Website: walmart
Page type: account-selection
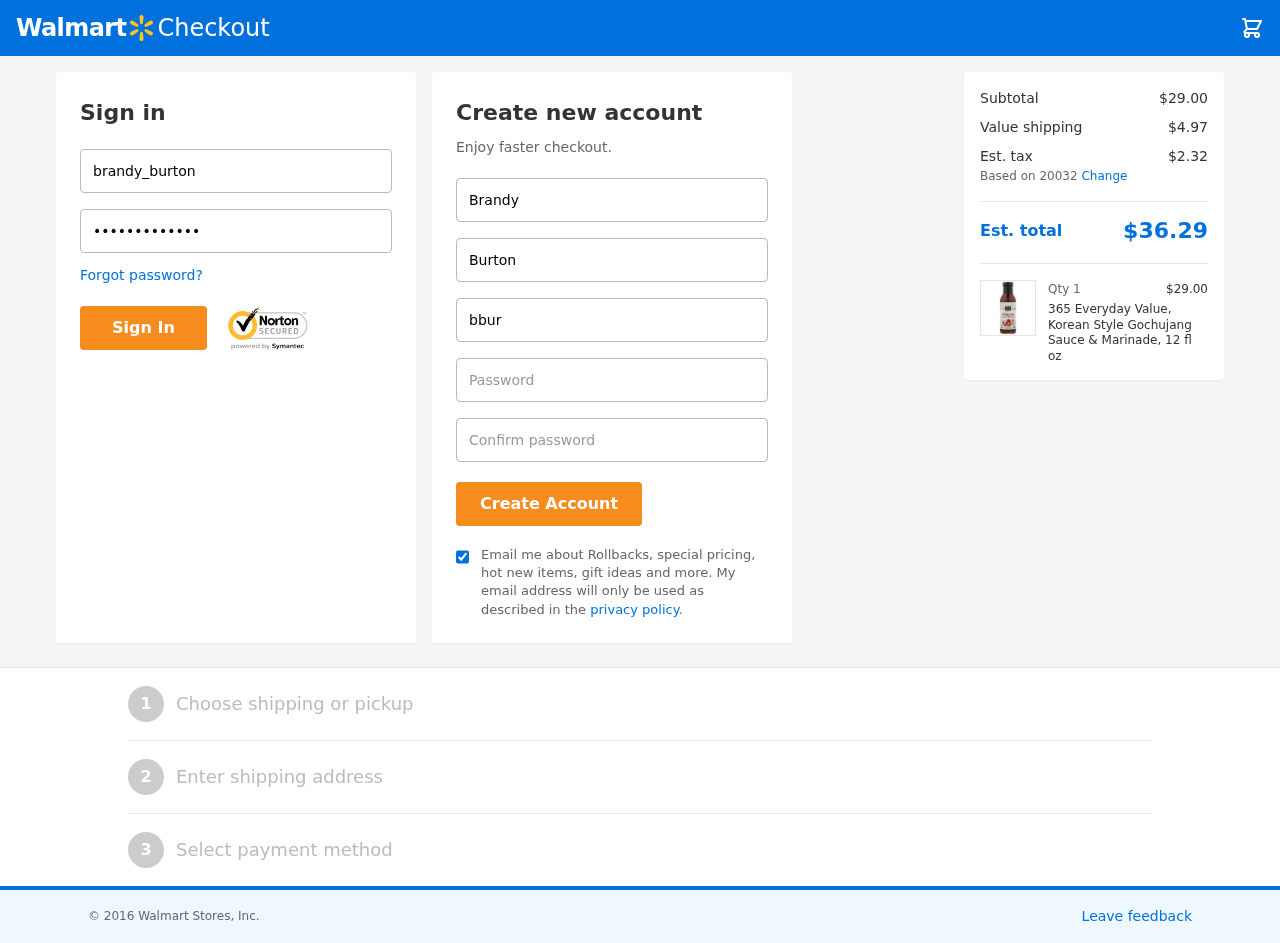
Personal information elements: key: PII_EMAIL
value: bburton@yahoo.com
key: PII_FIRSTNAME
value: Brandy
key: PII_LASTNAME
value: Burton
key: PII_LOGIN_USERNAME
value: brandy_burton
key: PII_POSTCODE
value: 20032
Product elements: key: PRODUCT1_NAME
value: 365 Everyday Value, Korean Style Gochujang Sauce & Marinade, 12 fl oz
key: PRODUCT1_PRICE
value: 29
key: PRODUCT1_QUANTITY
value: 1
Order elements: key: ORDER_SUBTOTAL
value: $29.00
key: ORDER_SHIPPING_COST
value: $4.97
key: ORDER_TAX
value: $2.32
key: ORDER_TOTAL
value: $36.29